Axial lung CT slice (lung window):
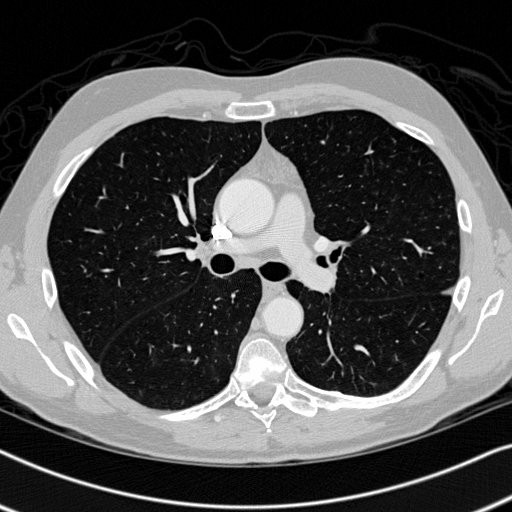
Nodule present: no